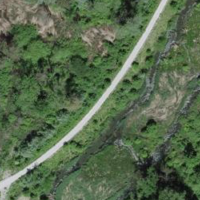
EUNIS habitat code: 41
Species observed at this site:
Mergus merganser
Humulus lupulus